Question: I I want to show some kind of confirmation tick type thing by a textbox - (it's traditional windows forms stuff, not WPF) - but not sure if it's a bit naff. I would like some kind of slick way of showing that a value is incorrect or valid after some tests have been done i.e. a web service is valid with that name or SMTP server seems to running with that name etc.
Should there be even any visual stuff going on or should a simple message on a status strip at the bottom of the window be enough.....
Any ideas are most welcome.
PS - if the tick thing is a good idea what's the best way to implement this with a textbox control.
Example....

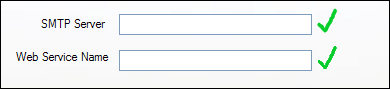
Answer: You could make a custom control which contains both a textbox and an imagebox. The custom control could raise a validation event which checks the text and then sets the imagebox graphic based on whether or not the validation passed (or sets it blank if there is not text in the textbox).
The .net centric way would probably be to implement validation providers and some type of custom error provider, like what Henrik is mentioning.